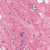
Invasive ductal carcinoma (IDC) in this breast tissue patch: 0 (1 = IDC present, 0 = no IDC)